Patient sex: M
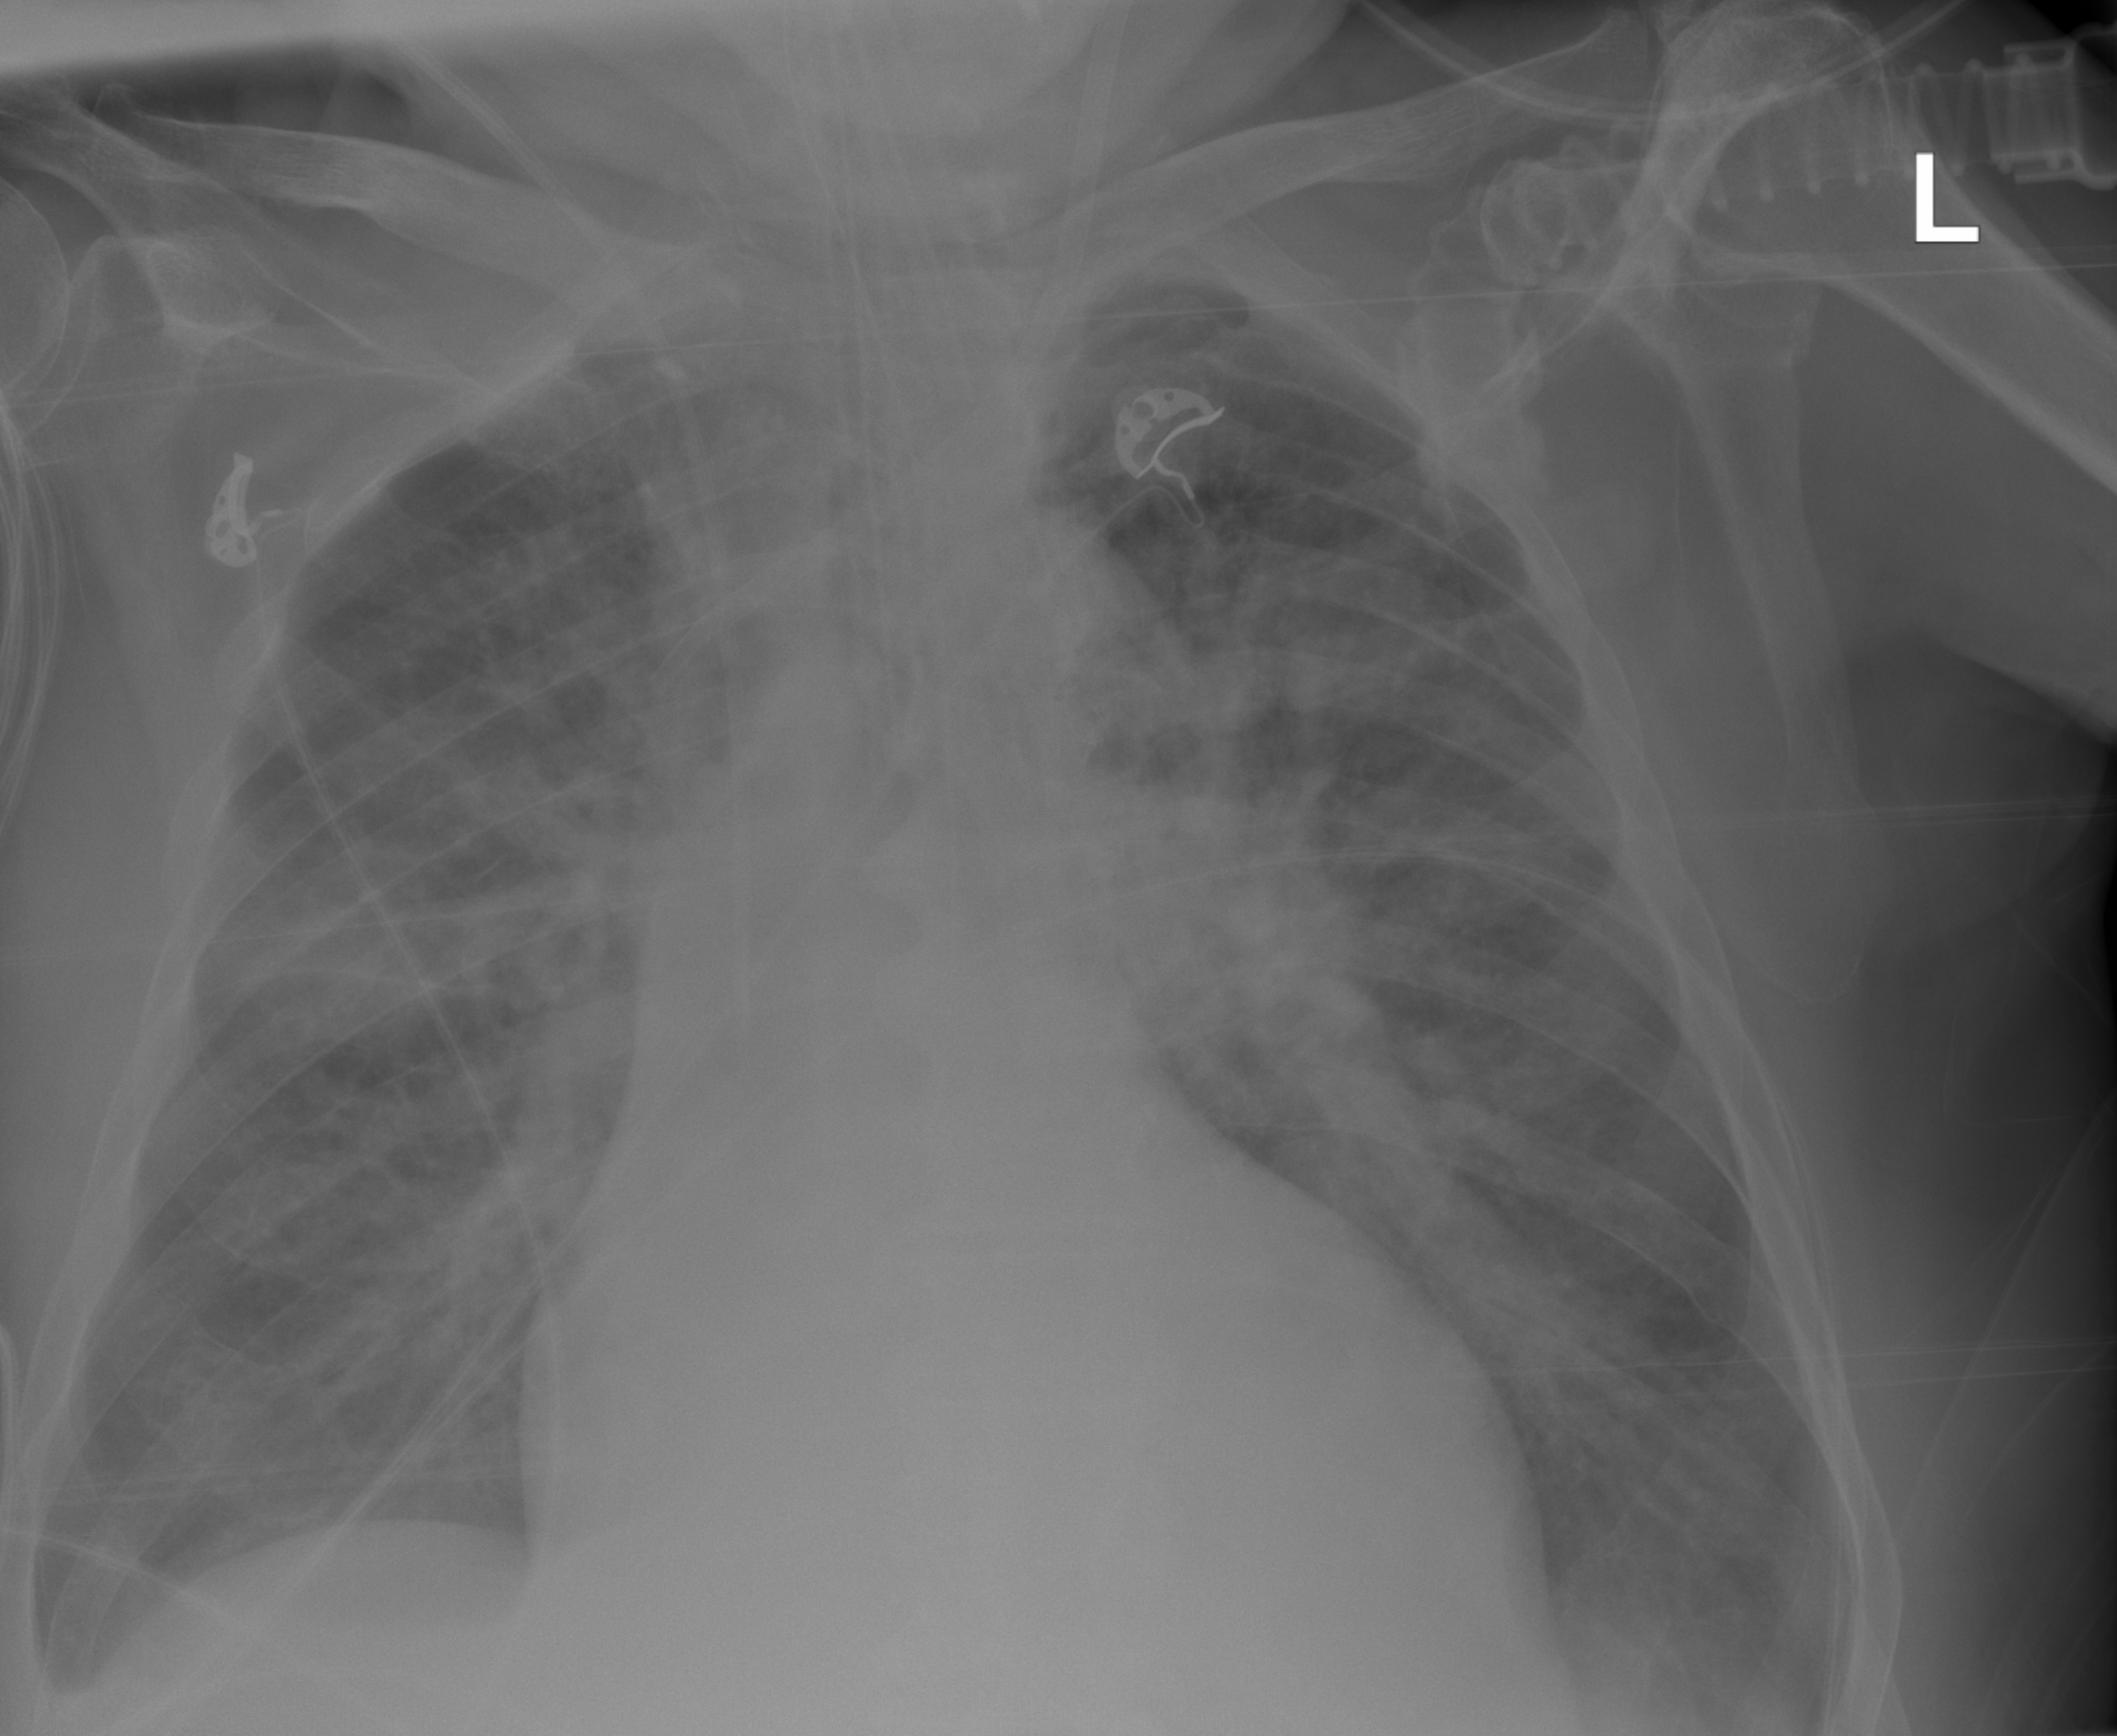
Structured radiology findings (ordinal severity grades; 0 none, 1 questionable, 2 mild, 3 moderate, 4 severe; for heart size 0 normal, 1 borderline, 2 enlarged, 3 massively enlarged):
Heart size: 2
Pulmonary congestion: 3
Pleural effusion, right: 2
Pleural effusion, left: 2
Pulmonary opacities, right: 2
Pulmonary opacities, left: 2
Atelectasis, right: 0
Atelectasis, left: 0